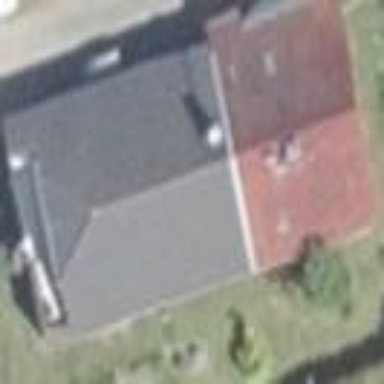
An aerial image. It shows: Simple and straightforward house.